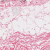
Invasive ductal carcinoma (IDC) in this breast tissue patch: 0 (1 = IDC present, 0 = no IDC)